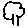
Label: tree